Question: I have a book that explains the theory behind binary search tree in a very bad way i know that there is something about the order of both left and right child but i still cannot get the idea about one being greater than the other previous level.
Take for example this tree of strings:

(sorry for my paint) this example is taken directly from my book :)
Could someone explain the order to me ? what is the logic behind this?
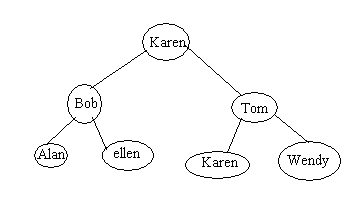
Answer: In a BST every node has at most a left child and a right child. Every node on the left of a given node is smaller than it, and every node on the right of a given node is greater than it. One of the consequences of this is that you can't have duplicate values, so I'm not sure if that example is exactly how the book has it.
In the example you have, the strings are ordered alphabetically. Taking the root node as an example, Bob comes before Karen, so Bob goes on Karen's left. Tom comes after Karen, so Tom goes on Karen's right. Looking at the tree as a whole, you can see that every node on Karen's left (Bob, Alan, Ellen) comes before Karen alphabetically and every node on Karen's right (Tom, Wendy) comes after Karen alphabetically. This pattern is the same no matter which node you look at.